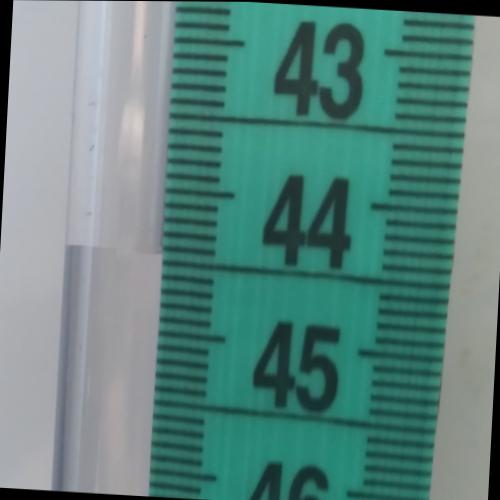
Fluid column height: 44.4 cm